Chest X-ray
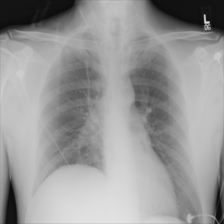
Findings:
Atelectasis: negative
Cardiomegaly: negative
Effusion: negative
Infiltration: negative
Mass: negative
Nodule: negative
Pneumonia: negative
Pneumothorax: negative
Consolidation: negative
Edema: negative
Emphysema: negative
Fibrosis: positive
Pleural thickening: negative
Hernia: negative